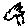
Label: bird